Question:
As you can see on the example picture, there is some type of white space above the "news" header (padding? margin?) I have tried messing around with padding-top, margin-top but nothing I did would get rid of the white space. Thanks!
HTML:
'''
<div id="news_wrapper">
<div id="newsheader">
<p>News</p>
</div>
<div class="news">
<p>"News Post 1"</p>
</div>
<div class="news">
<p>"News Post 2"</p>
</div>
<div class="news">
<p>"News Post 3"</p>
</div>
<div class="news">
<p>"News Post 4"</p>
</div>
</div>
'''
CSS:
'''
#news_wrapper {
border: 1px solid black;
-webkit-border-radius: 2px;
-moz-border-radius: 2px;
border-radius: 2px;
width: 650px;
height: auto;
margin: 6px;
}
#newsheader {
background-color: Black;
color: white;
width: auto;
margin: 0px;
height: 30px;
text-align: center;
font: 'Helvetica', sans-serif;
text-transform: bold;
}
.news {
display: block;
margin: auto;
text-align: center;
border: 1px solid black;
-webkit-border-radius: 2px;
-moz-border-radius: 2px;
border-radius: 2px;
margin: 4px;
}
'''
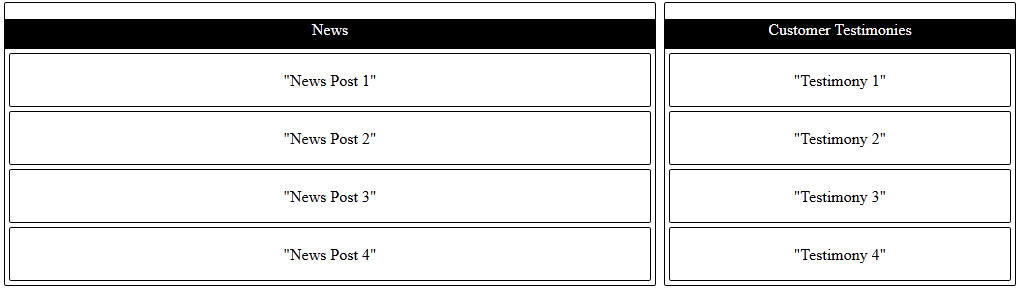
Answer: add this to your css
'''
#newsheader p{
margin:0;
}
'''